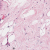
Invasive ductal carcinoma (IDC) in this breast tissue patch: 0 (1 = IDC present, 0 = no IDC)